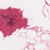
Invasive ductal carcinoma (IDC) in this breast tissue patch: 0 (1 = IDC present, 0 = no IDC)